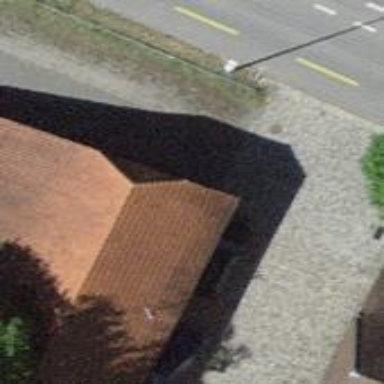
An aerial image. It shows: Garage building.